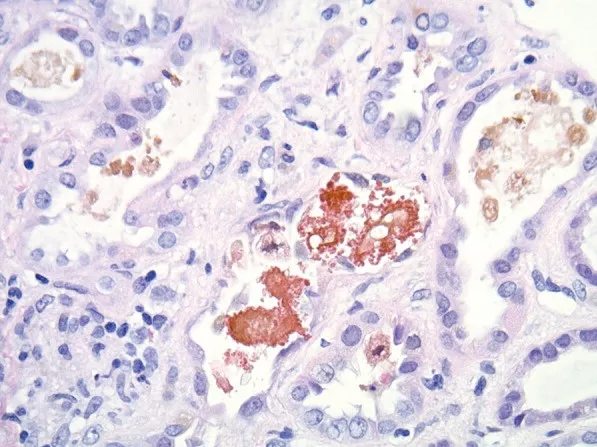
H & E (x 400) shows a distal tubule with a bile cast.
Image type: pathology (h&e)